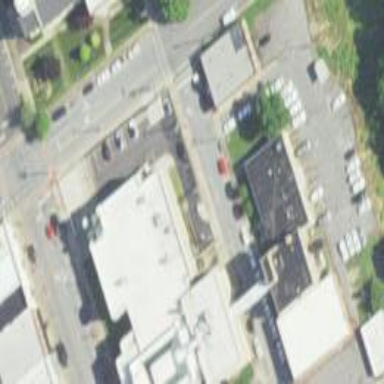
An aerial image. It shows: Courthouse building.